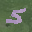
Label: 5